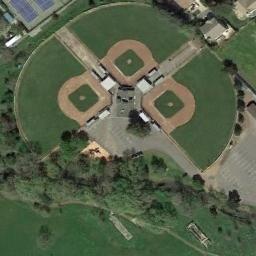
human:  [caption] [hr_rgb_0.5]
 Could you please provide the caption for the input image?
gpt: Three adjacent baseball diamonds next to some badminton courts and some trees beside .

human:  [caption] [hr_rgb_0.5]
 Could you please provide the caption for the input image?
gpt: There are 11 baseball courts in the picture, Four of which are double the others .

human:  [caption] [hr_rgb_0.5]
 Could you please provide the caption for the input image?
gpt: There are three baseball diamonds in the grass surrounded by the many trees and houses .

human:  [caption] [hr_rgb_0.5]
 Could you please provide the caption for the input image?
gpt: Three baseball diamonds are field in a circle next to many trees .

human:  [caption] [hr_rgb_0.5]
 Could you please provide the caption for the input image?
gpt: Many trees are beside the three baseball diamonds .